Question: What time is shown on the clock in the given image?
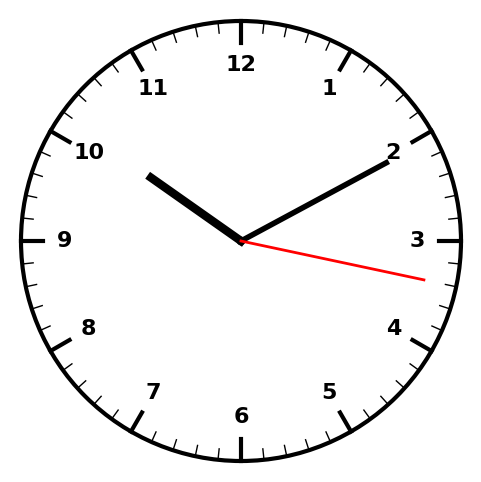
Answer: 10:10:17